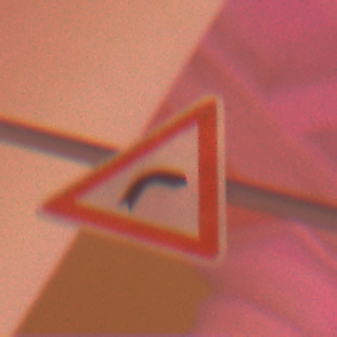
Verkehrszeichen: KurveRechts
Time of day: Night
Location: Outdoor (Urban)
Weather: Overcast
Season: Winter
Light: Artificial